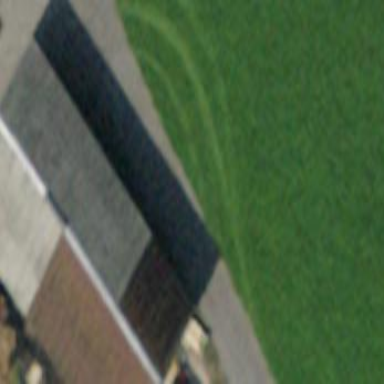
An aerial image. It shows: Barn.